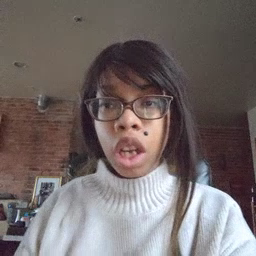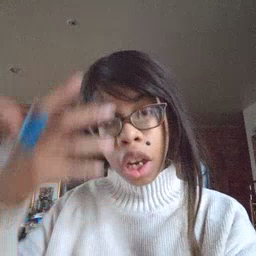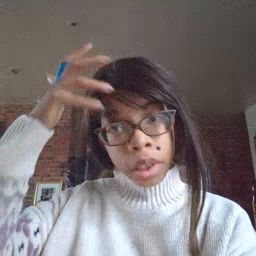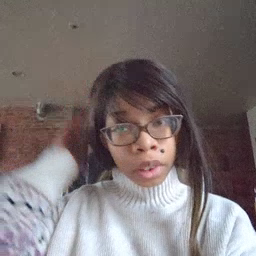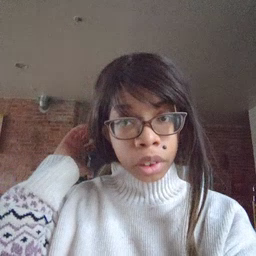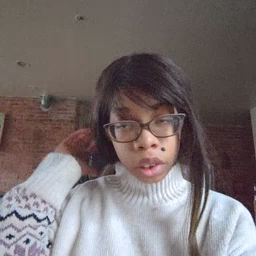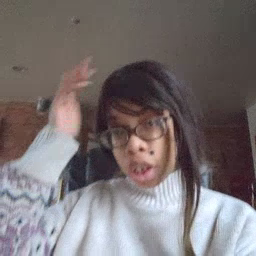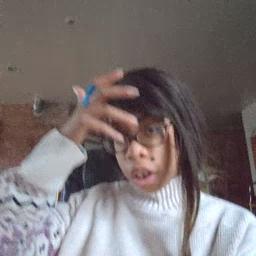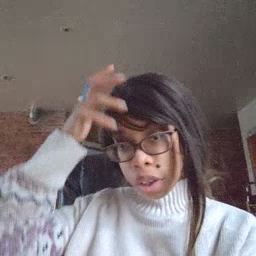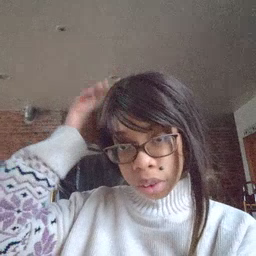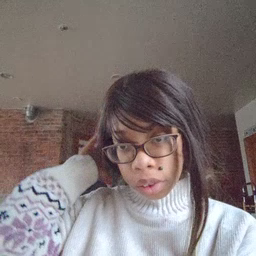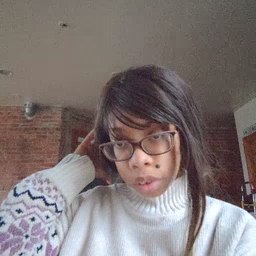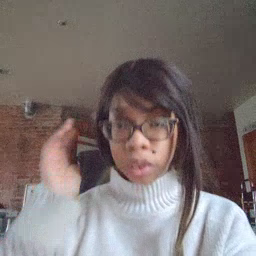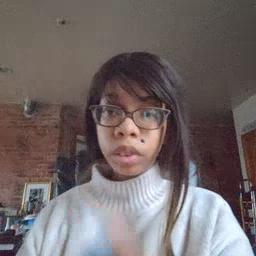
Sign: lion